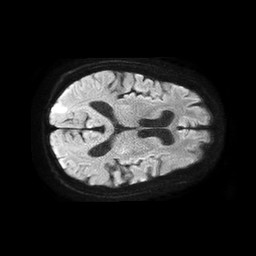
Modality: TRACE
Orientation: axial
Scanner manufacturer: philips
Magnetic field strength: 1.5 T
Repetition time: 4.6 s
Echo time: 0.08941 s